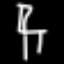
Label: chair